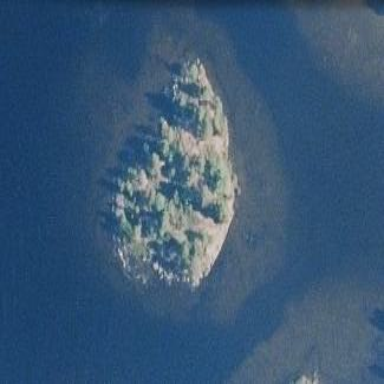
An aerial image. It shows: Islet.